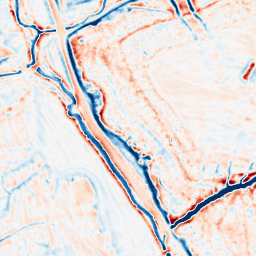
Category: edge_preserving
Decomposition family: bilateral
Decomposition parameters: d: 15
sigma_color: 100
sigma_space: 100
Upsampling method: linear_exact
Upsampling parameters: scale: 2
Upsampling scale: 2